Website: crate-barrel
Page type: customer-info-address
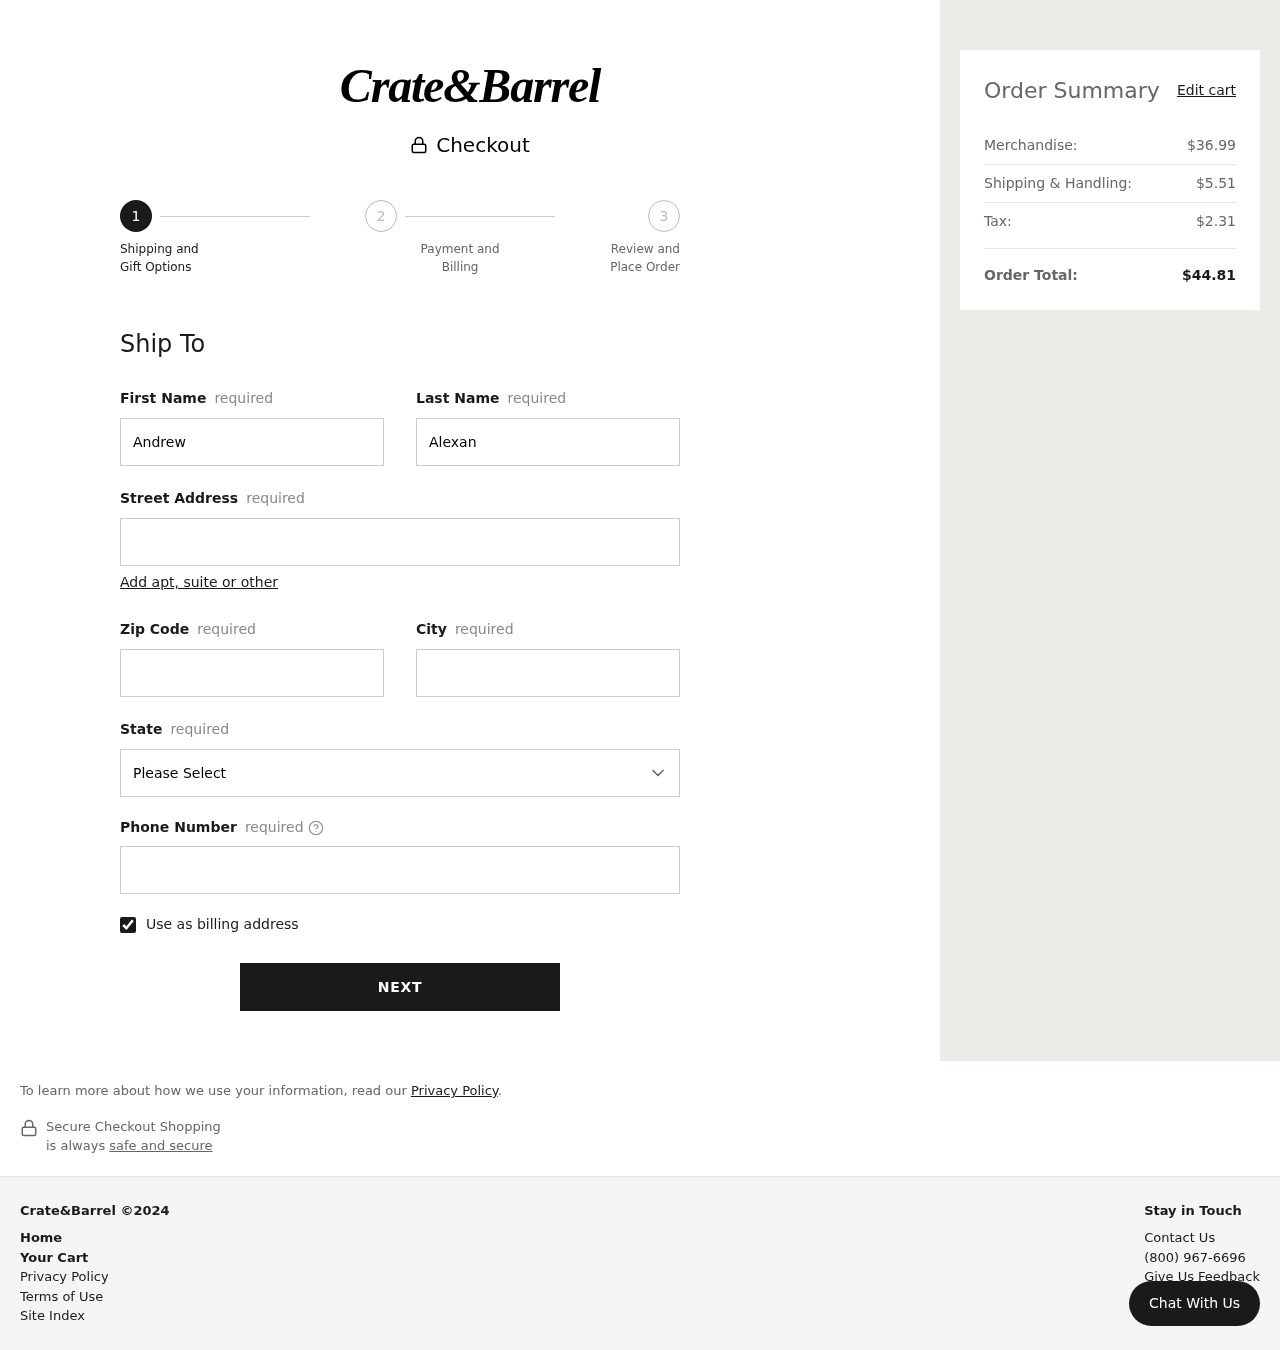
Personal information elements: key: PII_CITY
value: South Laura
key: PII_FIRSTNAME
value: Andrew
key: PII_LASTNAME
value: Alexander
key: PII_PHONE
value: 5299369553
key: PII_POSTCODE
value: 72229
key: PII_STATE
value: Alaska
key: PII_STREET
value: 062 Spencer Villages
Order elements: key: ORDER_SUBTOTAL
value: $36.99
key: ORDER_SHIPPING_COST
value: $5.51
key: ORDER_TAX
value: $2.31
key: ORDER_TOTAL
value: $44.81